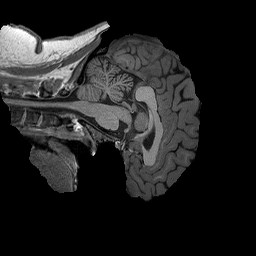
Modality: T1w
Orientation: sagittal
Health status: healthy